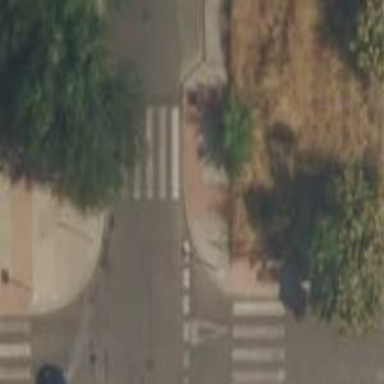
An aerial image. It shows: Footway with asphalt surface and zebra crossing.